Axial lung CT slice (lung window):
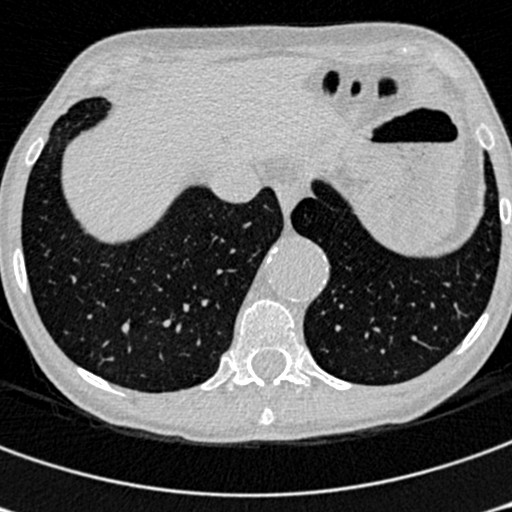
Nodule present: no